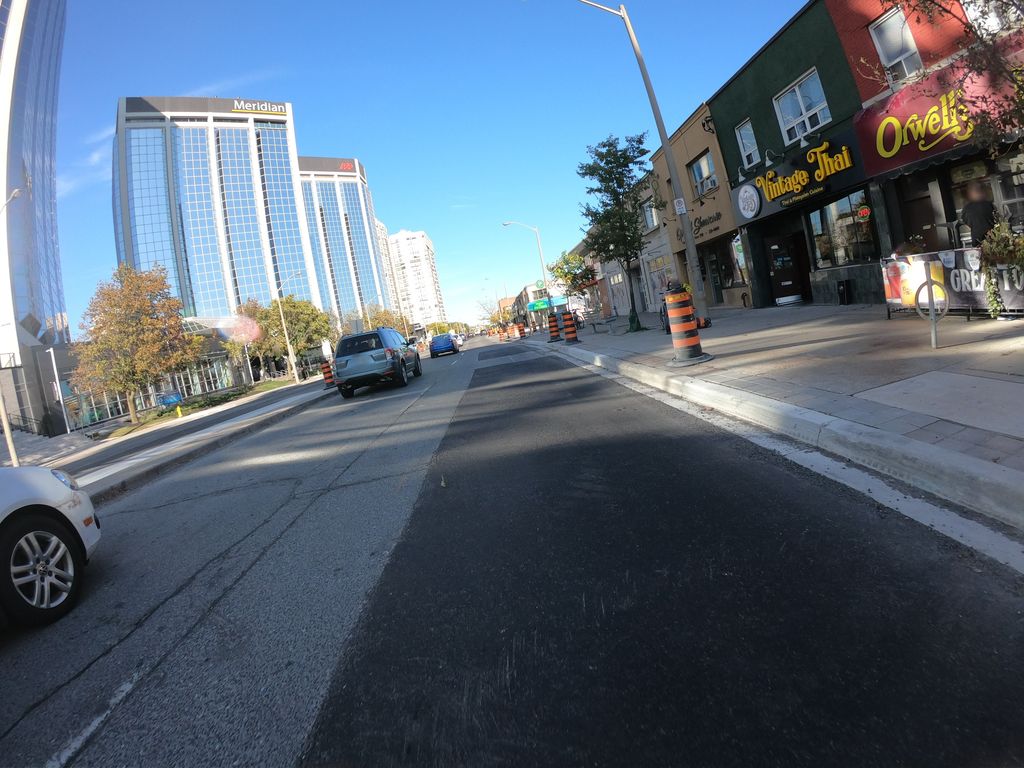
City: toronto